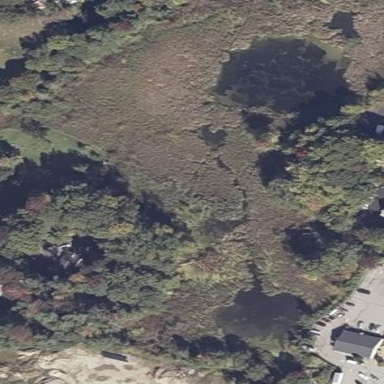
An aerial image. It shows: Serene pond surrounded by nature.